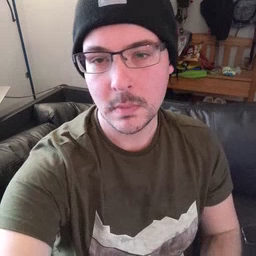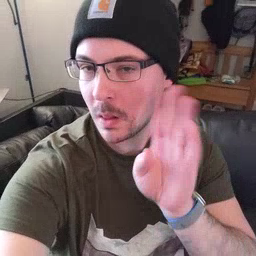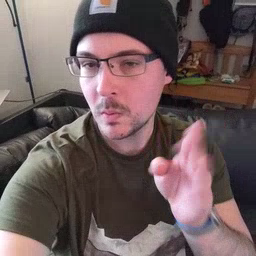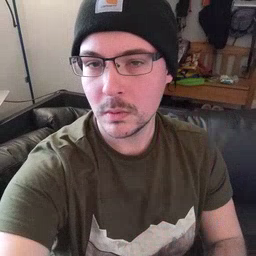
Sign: hello